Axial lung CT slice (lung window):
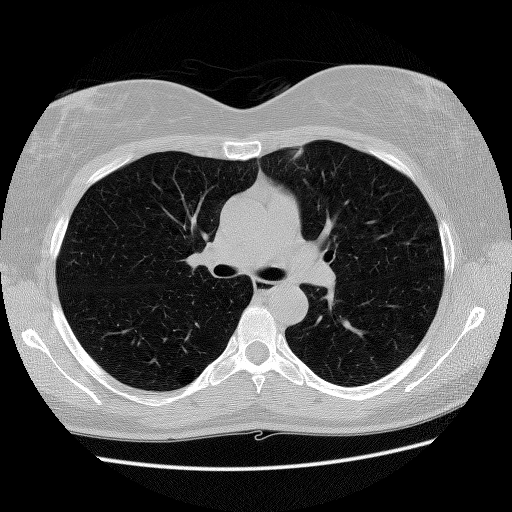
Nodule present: no